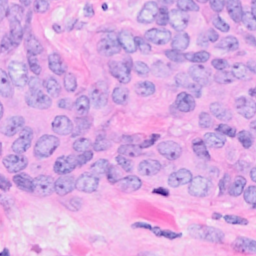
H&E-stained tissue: Breast